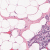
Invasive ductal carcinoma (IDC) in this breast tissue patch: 0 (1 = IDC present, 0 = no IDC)